Field crop: tomato
Growth stage: 2
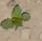
Species: solanum